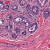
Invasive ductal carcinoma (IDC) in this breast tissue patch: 0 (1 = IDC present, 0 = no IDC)